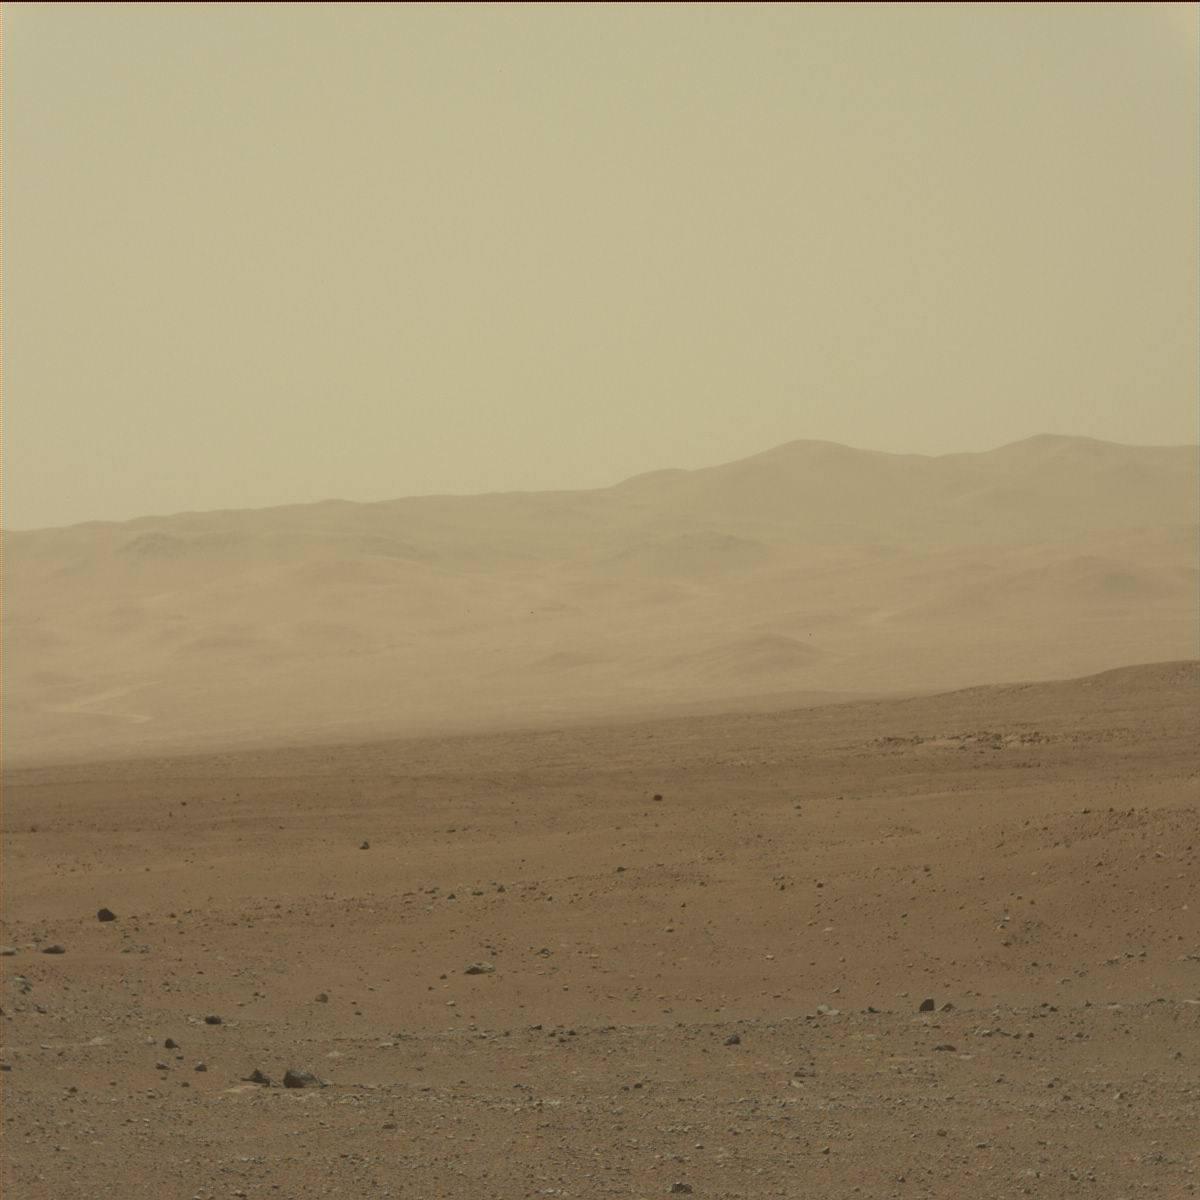
Terrain classes present: Bedrock, Ridge, Rock, Sand / Soil, Sky